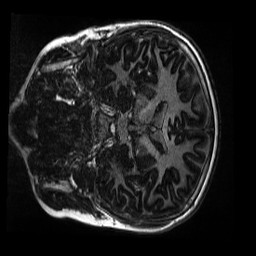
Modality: MP2RAGE
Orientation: coronal
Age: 9
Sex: male
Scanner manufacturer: siemens
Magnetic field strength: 3 T
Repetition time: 4 s
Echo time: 0.00303 s